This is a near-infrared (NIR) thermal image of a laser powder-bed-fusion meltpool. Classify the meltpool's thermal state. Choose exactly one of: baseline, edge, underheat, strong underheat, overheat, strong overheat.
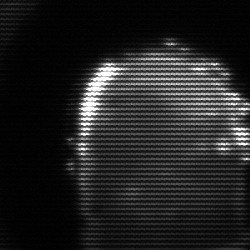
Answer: baseline